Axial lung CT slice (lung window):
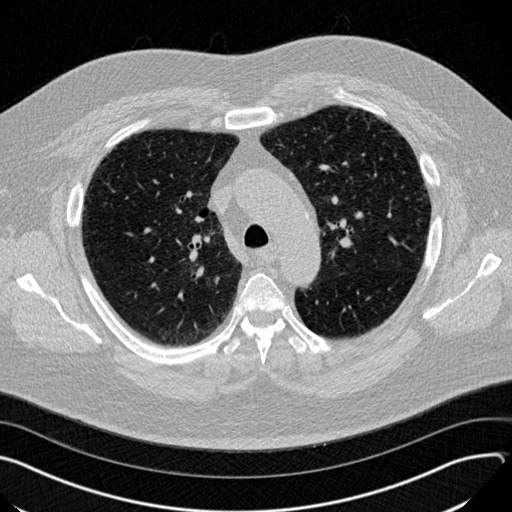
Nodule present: no